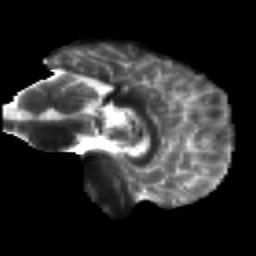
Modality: T2w
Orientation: sagittal
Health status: healthy
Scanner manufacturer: siemens
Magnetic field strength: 3 T
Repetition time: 12 s
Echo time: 0.092 s